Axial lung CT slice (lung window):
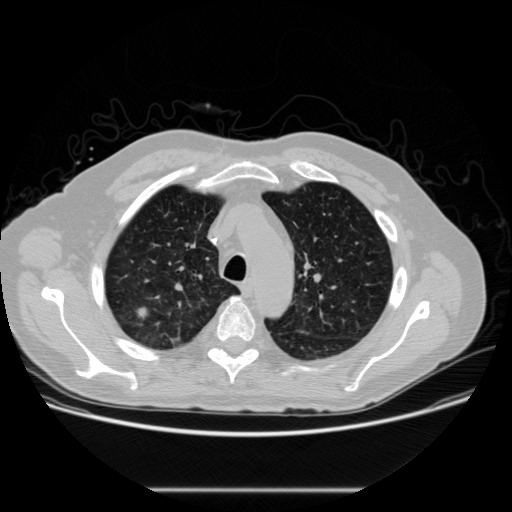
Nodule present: yes
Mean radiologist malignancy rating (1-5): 3.75